Field crop: maize
Growth stage: 2
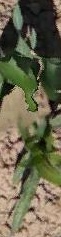
Species: maize